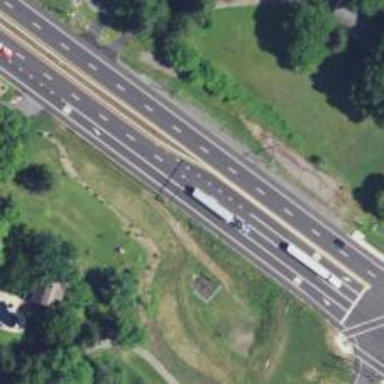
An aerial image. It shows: Asphalt road classified as trunk highway.